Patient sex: F
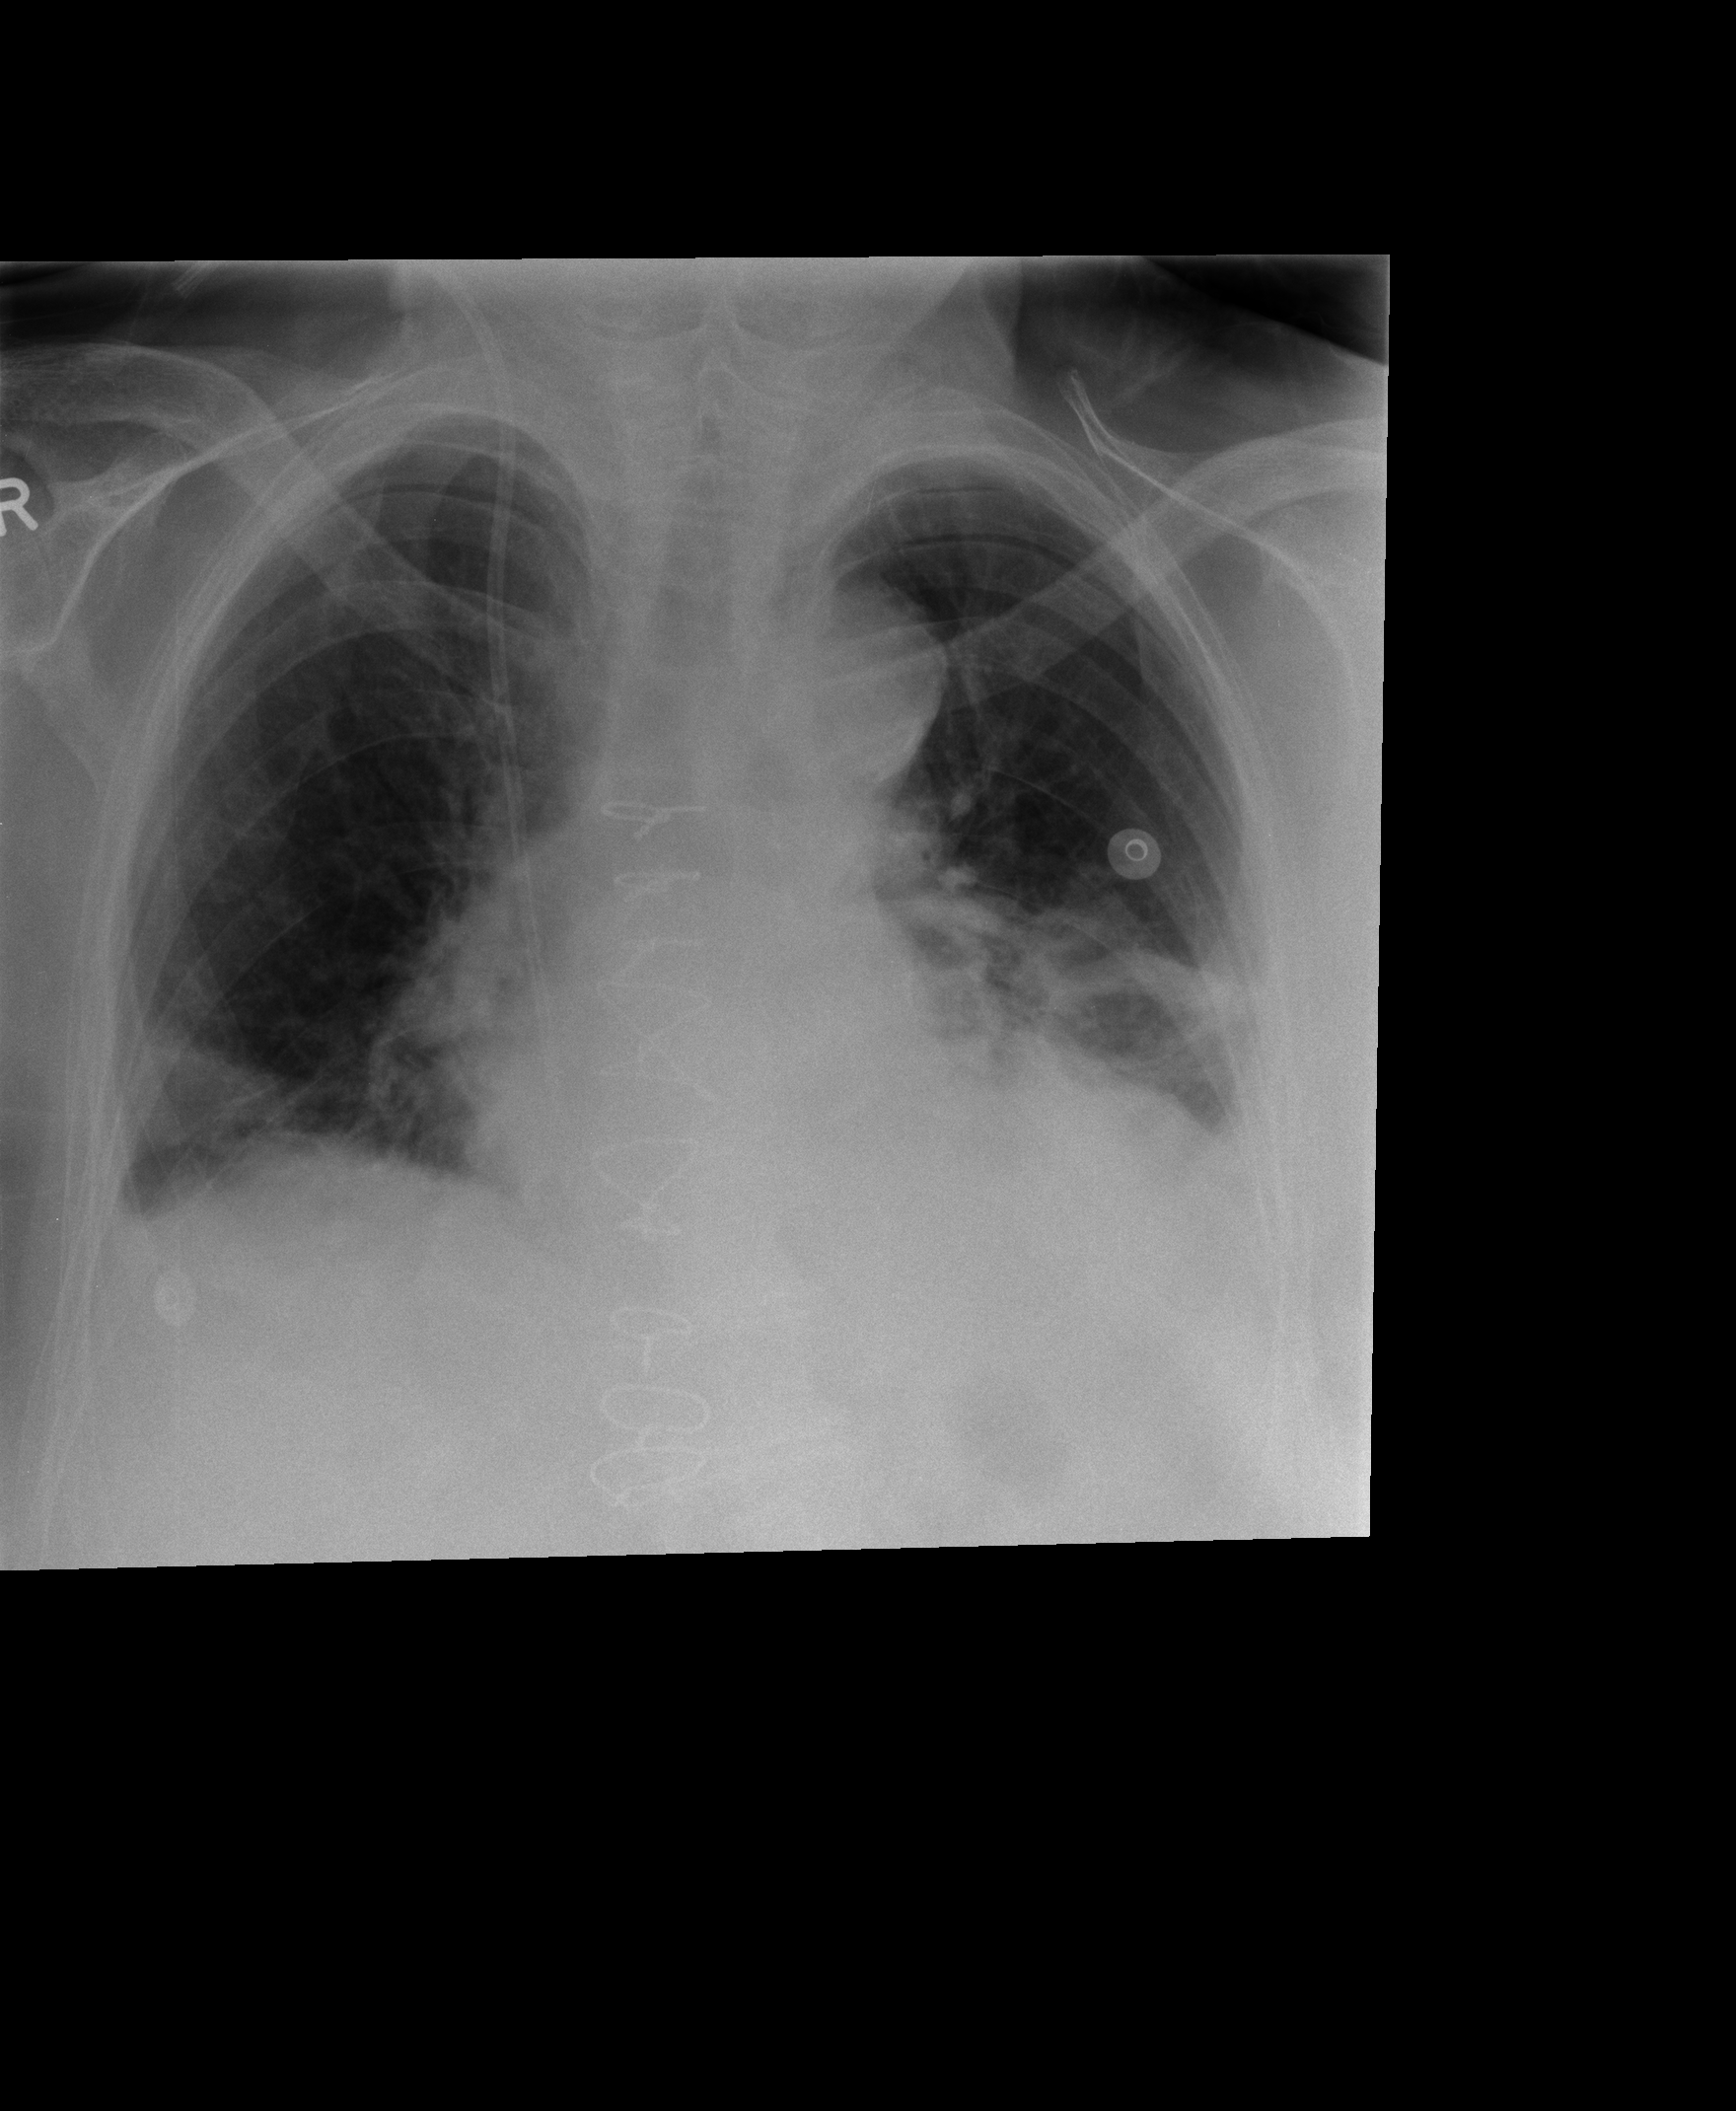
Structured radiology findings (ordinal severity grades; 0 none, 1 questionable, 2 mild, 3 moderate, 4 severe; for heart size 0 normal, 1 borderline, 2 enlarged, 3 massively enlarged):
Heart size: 2
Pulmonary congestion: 2
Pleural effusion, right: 2
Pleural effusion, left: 2
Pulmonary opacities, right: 0
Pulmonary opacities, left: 0
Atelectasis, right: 2
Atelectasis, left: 2